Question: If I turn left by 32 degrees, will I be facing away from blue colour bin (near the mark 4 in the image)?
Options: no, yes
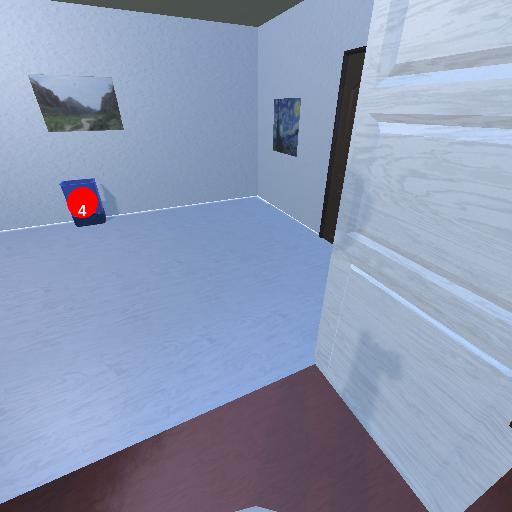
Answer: no